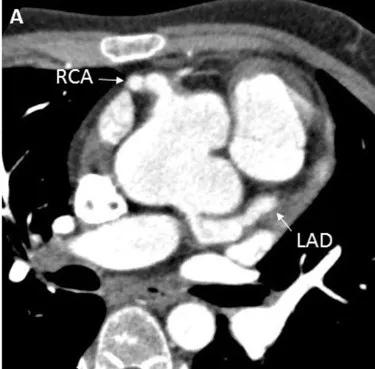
Enhanced coronary CT examination showing left and right coronary artery aneurysms.
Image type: radiology (ct)